Question: I have a User Control which is customized using Chosen Jquery Plugin as follows
'''
<%@ Control Language="C#" CodeBehind="ManyToMany_Edit.ascx.cs" Inherits="Blah.ManyToMany_EditField" %>
<asp:HiddenField runat="server" ID="lbltest" />
<%--<link rel="stylesheet" href="../../Content/style.css">--%>
<link rel="stylesheet" href="../../Content/prism.css">
<link rel="stylesheet" href="../../Content/chosen.css">
<%--<style type="text/css" media="all">
/* fix rtl for demo */
.chosen-rtl .chosen-drop {
left: -9000px;
}
</style>--%>
<script src="../../Content/chosen.jquery.min.js" type="text/javascript"></script>
<script src="../../Content/chosen.jquery.js" type="text/javascript"></script>
<script src="../../Content/prism.js" type="text/javascript" charset="utf-8"></script>
<%--<asp:DropDownList ID="ddlMultiSelect" data-placeholder="Choose a Team Member..." class="chosen-select" multiple Style="width: 350px;" runat="server">--%>
<div >
<asp:ListBox ID="ddlMultiSelect" SelectionMode="Multiple" data-placeholder="Choose ..." multiple class="chosen-select" runat="server" >
</asp:ListBox>
</div>
<form>
<script type="text/javascript">
var config = {
'.chosen-select': {},
'.chosen-select-deselect': { allow_single_deselect: true },
'.chosen-select-no-single': { disable_search_threshold: 10 },
'.chosen-select-no-results': { no_results_text: 'Oops, nothing found!' },
'.chosen-select-width': { width: "95%" }
}
for (var selector in config) {
$(selector).chosen(config[selector]);
}
</script>
</form>
<header>
<script type="text/javascript">
$(document).ready(function () {
$("#<%=ddlMultiSelect.ClientID %>").change(function () {
var arr = $(this).val();
if (typeof arr === 'object' && arr instanceof Array) {
document.getElementById('<%=lbltest.ClientID%>').value = arr.toString();
}
else { document.getElementById('<%=lbltest.ClientID%>').value = ""; }
console.log(arr);
}
)
});
</script>
</header>
'''
I then use it in entity framework to show my Many 2 Many edit view. It works fine for one of the fields but for the other one it generates 2 Input boxes.
If I turn off Chosen and use a normal Listbox it works as expected by generation one control for each field. So I think it is something to do with Chosen.
Screenshot below

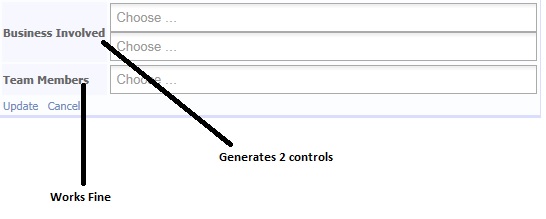
Answer: I moved this bit
'''
<script type="text/javascript">
var config = {
'.chosen-select': {},
'.chosen-select-deselect': { allow_single_deselect: true },
'.chosen-select-no-single': { disable_search_threshold: 10 },
'.chosen-select-no-results': { no_results_text: 'Oops, nothing found!' },
'.chosen-select-width': { width: "95%" }
}
for (var selector in config) {
$(selector).chosen(config[selector]);
}
</script>
'''
from the user control (Feild Template ) to the Insert and Edit pages . The config needs to be assigned only once in a page load. It works now. I think now I have a very good Many2Many field template which I will post on the nuget sometimes later.